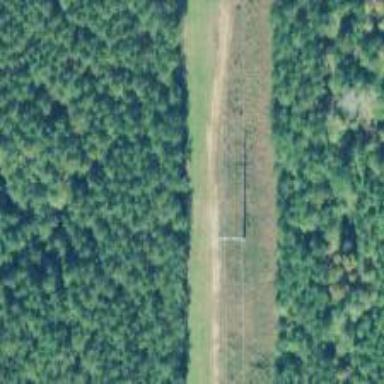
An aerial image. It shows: Power pole.